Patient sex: M
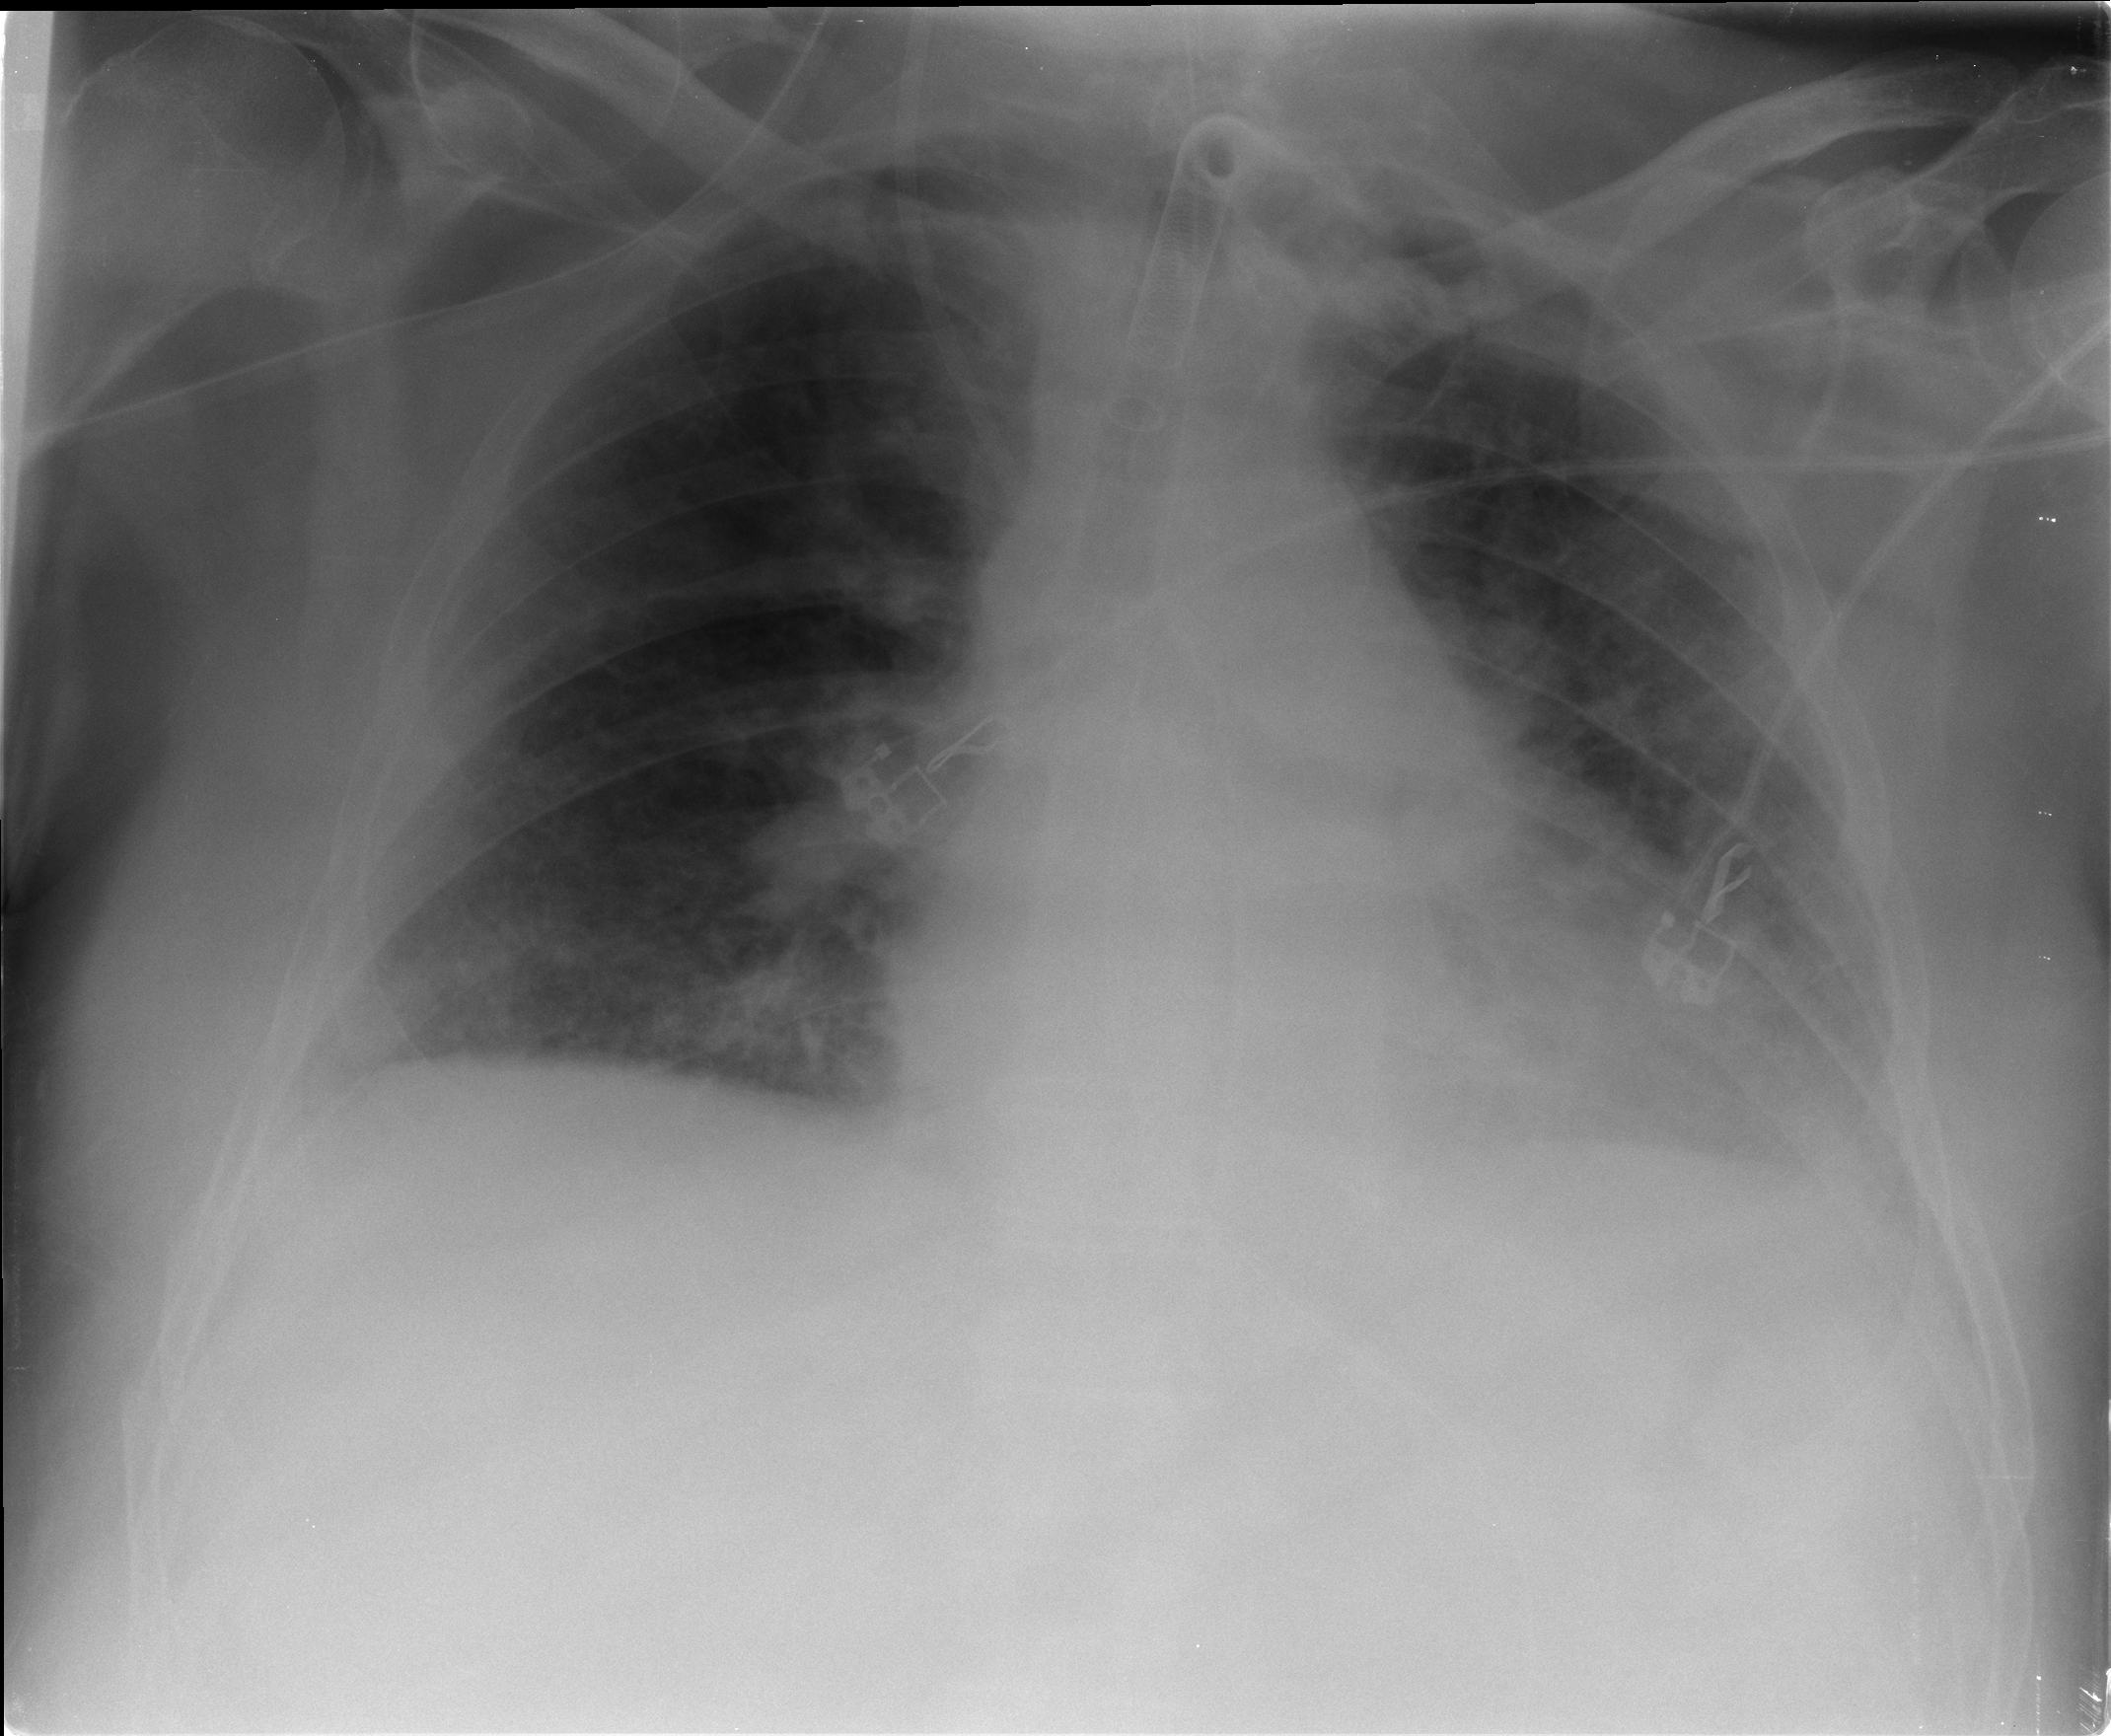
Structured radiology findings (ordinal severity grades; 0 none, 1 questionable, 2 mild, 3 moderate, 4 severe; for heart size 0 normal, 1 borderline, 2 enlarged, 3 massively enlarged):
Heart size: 2
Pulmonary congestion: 2
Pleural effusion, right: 0
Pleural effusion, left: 2
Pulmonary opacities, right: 2
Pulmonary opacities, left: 2
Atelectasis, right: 2
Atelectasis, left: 2